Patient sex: M
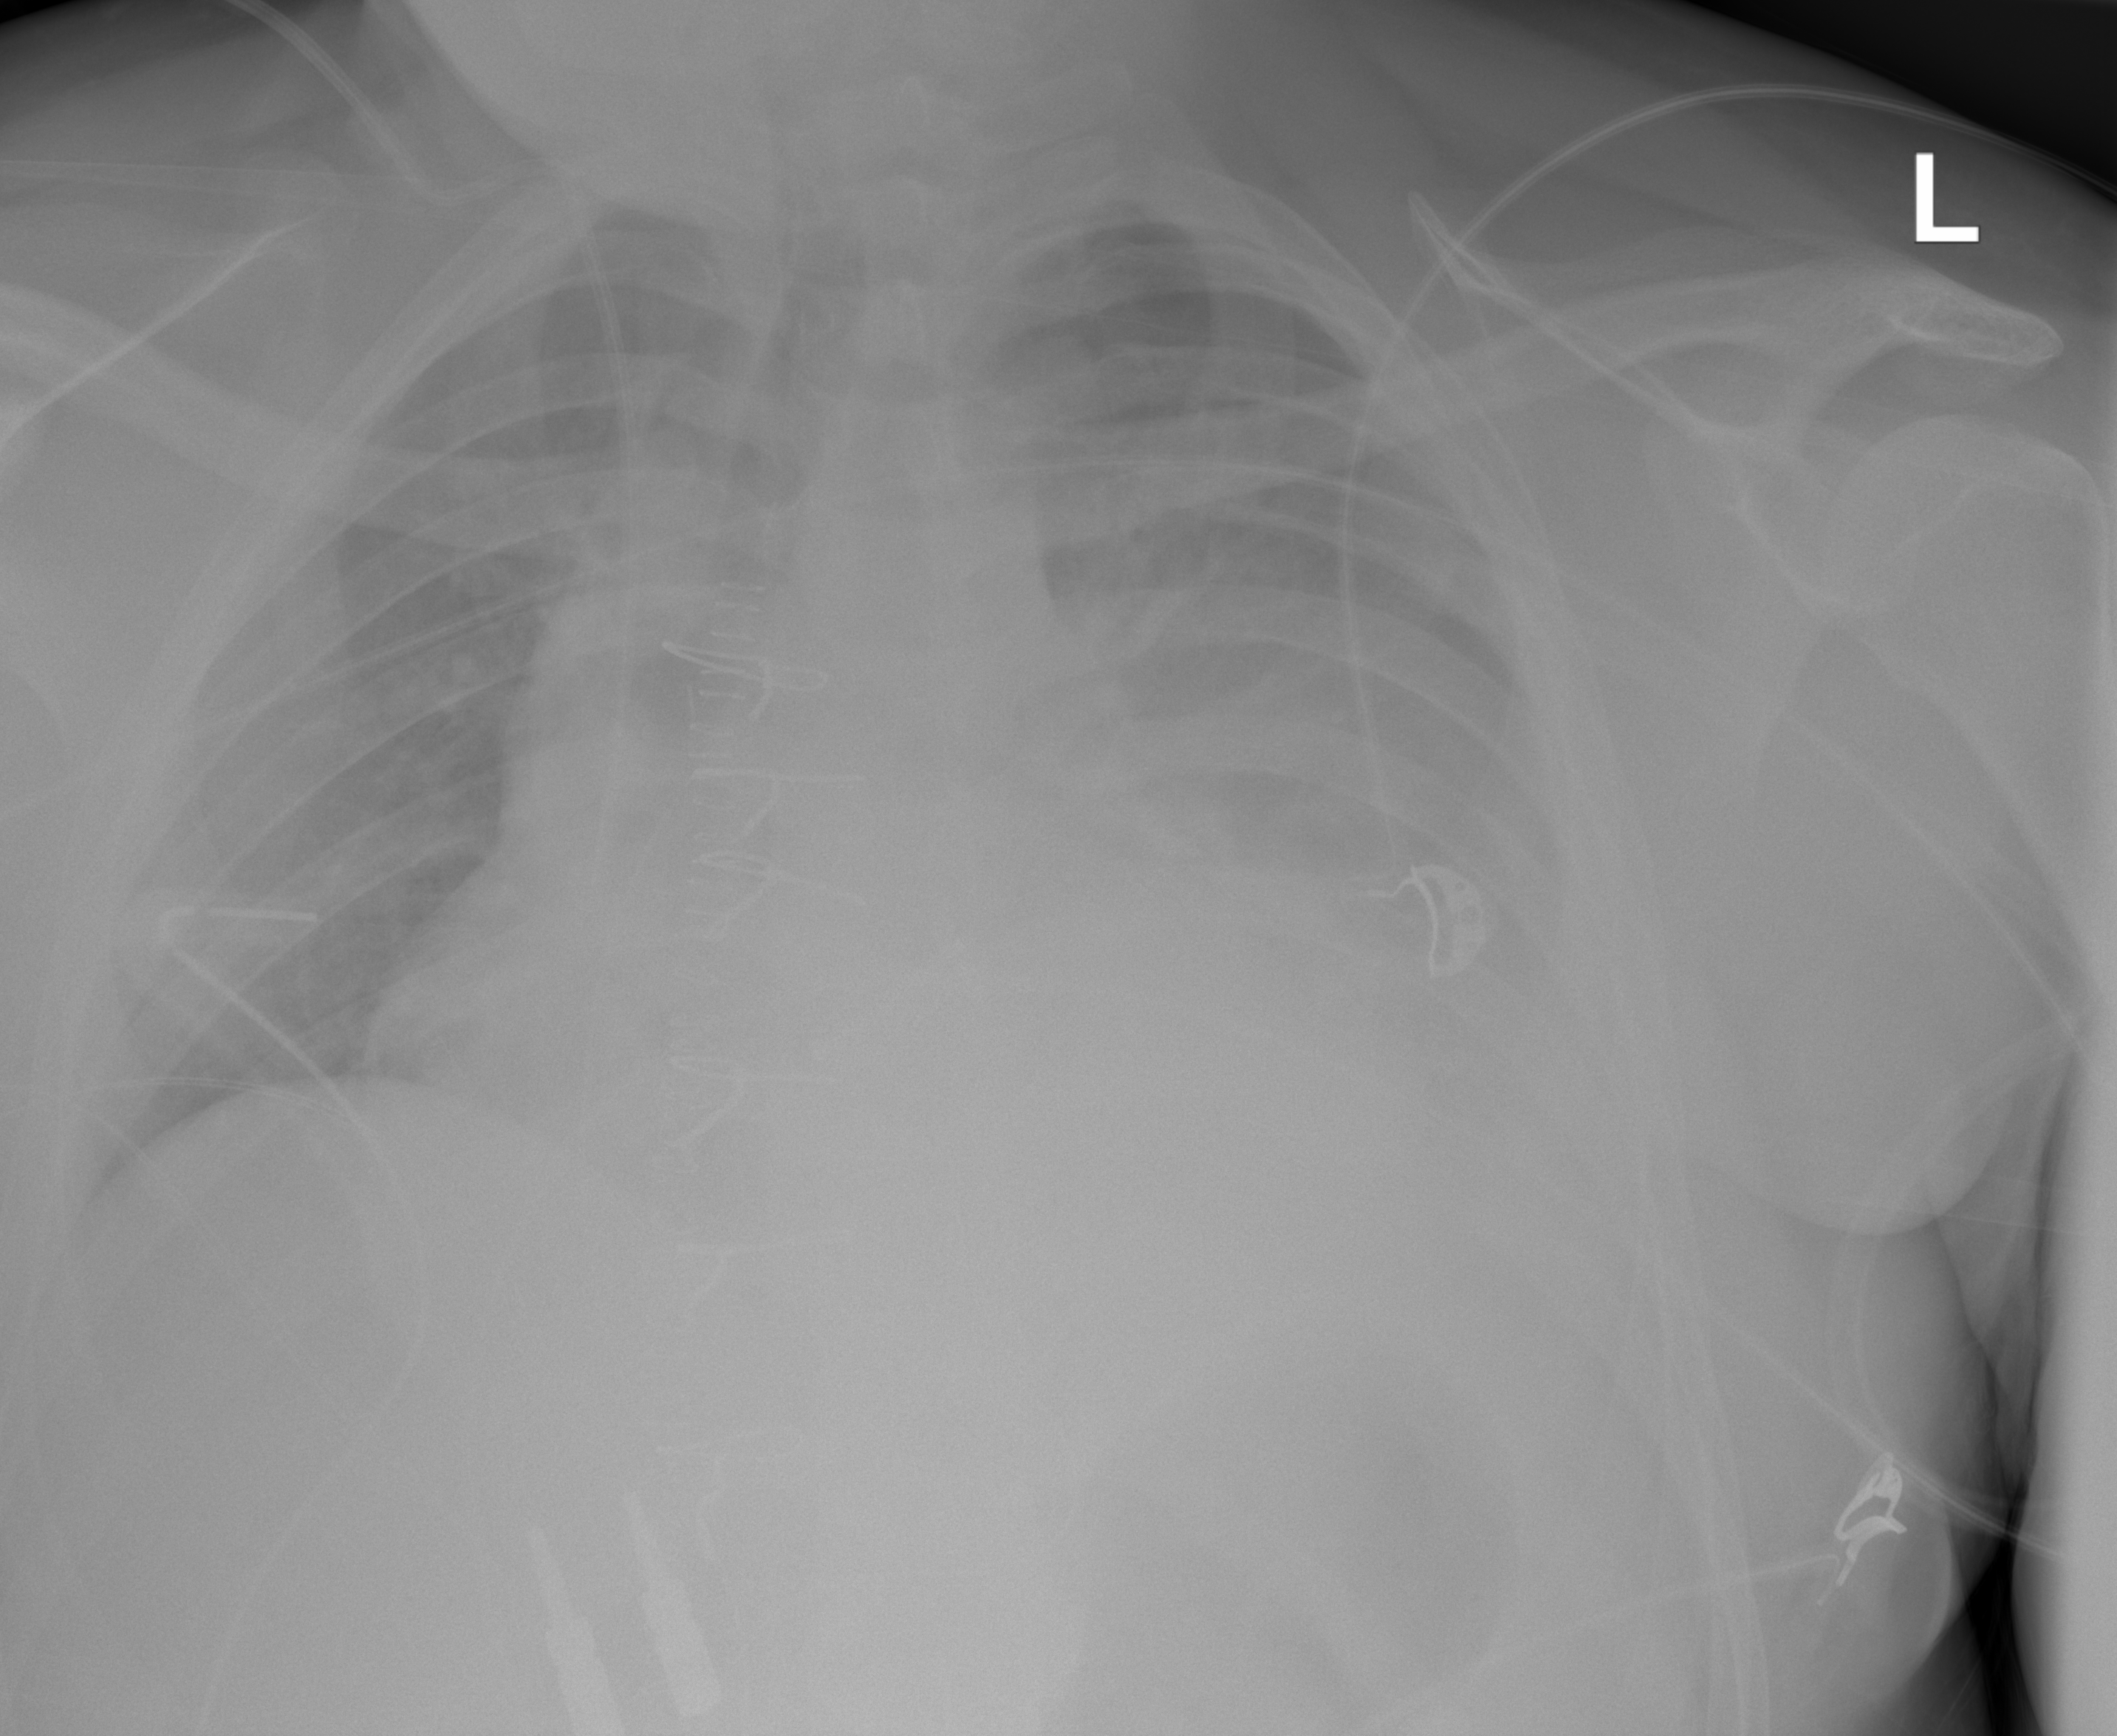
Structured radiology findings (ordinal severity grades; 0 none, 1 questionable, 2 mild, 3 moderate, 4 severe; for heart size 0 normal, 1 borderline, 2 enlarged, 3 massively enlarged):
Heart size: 3
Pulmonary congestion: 3
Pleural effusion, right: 0
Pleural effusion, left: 3
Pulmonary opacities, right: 2
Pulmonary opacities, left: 3
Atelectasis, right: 2
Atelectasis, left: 3